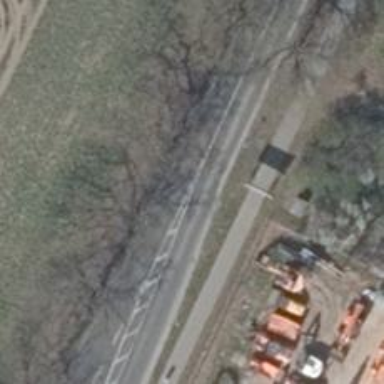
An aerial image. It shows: Secondary road with asphalt surface and lane markings.